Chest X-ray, PA view. Patient: 32 years old, sex M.
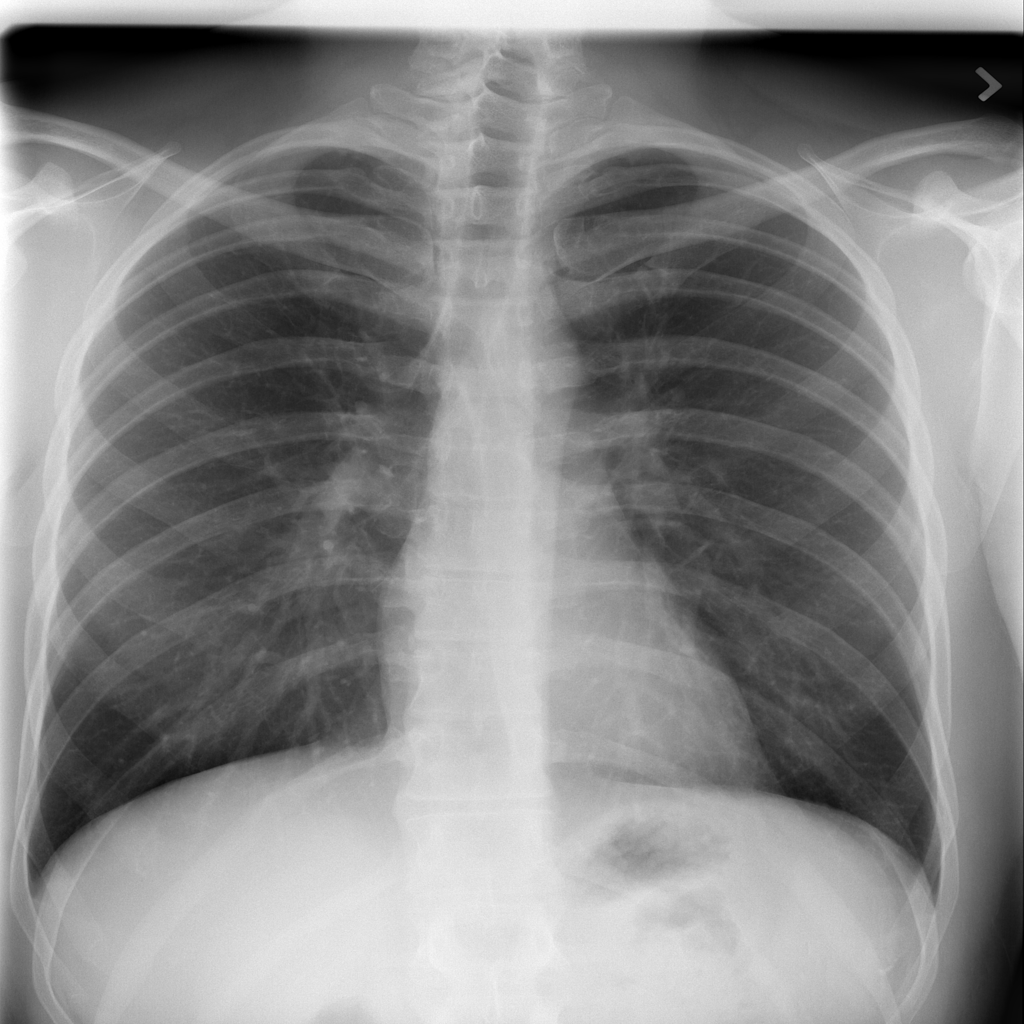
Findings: No Finding